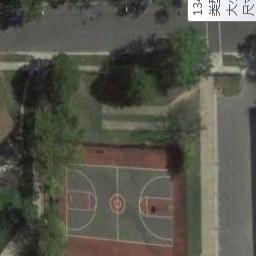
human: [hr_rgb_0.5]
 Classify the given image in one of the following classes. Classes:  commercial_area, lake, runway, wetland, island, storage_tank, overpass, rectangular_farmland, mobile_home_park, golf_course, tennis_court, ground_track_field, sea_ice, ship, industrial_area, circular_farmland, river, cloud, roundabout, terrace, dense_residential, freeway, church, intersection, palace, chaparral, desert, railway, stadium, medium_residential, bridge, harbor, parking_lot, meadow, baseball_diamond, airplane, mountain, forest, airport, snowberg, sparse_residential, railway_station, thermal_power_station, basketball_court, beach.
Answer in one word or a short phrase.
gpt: basketball_court